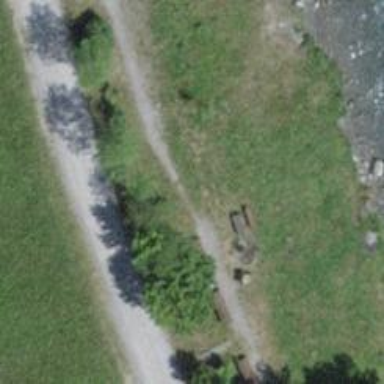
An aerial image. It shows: Brown bench in the vicinity.